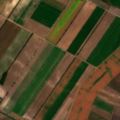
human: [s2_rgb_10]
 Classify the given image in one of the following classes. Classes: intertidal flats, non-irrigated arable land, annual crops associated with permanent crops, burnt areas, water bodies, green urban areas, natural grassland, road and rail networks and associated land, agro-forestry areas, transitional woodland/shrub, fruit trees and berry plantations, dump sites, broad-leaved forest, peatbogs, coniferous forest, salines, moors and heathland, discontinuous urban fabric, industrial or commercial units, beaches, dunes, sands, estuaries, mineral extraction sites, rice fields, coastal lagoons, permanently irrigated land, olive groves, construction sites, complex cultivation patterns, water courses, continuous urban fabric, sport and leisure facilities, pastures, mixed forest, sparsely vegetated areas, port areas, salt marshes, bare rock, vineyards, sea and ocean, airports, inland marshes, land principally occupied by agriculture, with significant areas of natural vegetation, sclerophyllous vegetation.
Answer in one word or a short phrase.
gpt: discontinuous urban fabric, non-irrigated arable land